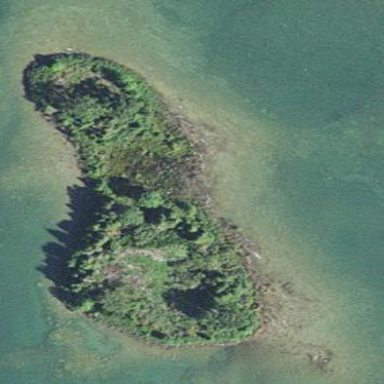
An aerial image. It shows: Islet.